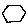
Label: hexagon